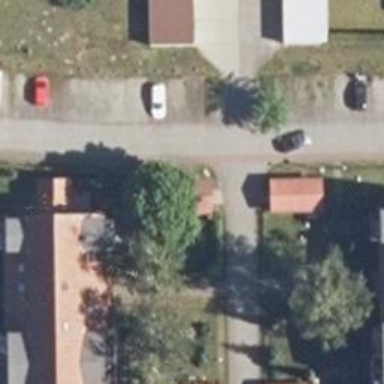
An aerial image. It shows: Residential road.